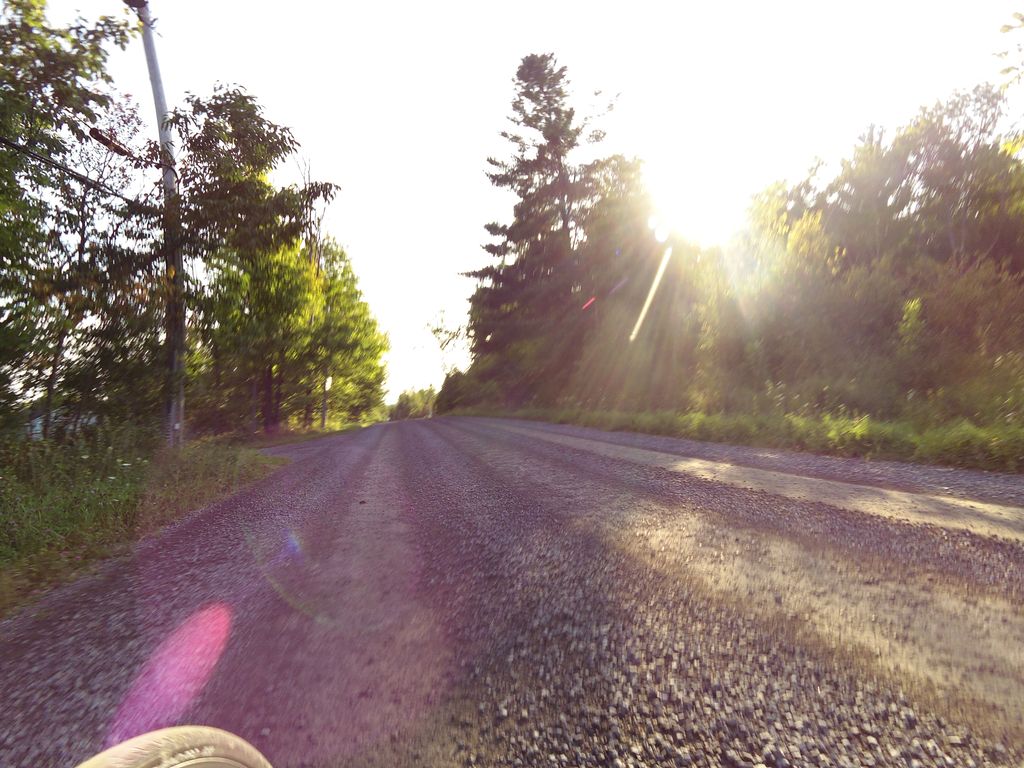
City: ottawa-gatineau